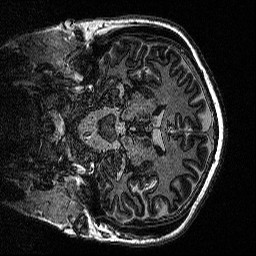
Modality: MP2RAGE
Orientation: coronal
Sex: male
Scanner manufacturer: siemens
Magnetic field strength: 3 T
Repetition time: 5 s
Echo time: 0.00292 s